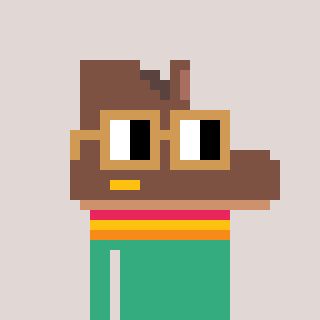
a pixel art character with square brown glasses, a boot-shaped head and a teal-colored body on a warm background